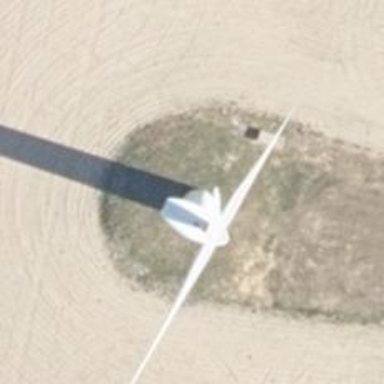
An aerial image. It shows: Wind-powered generator.